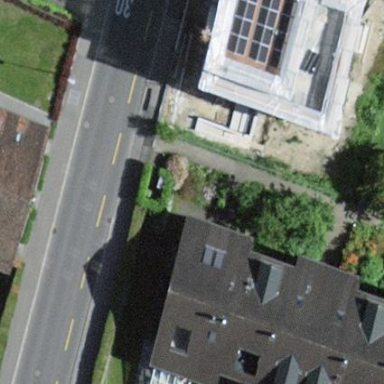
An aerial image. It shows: House with solar-colored roof.